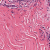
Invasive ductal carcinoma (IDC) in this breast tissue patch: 0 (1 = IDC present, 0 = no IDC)